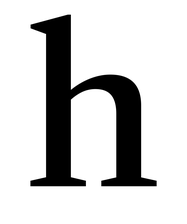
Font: LibreCaslonText_Medium